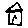
Label: house